Question: I started learning GWT and wrote a sample app in Eclipse. I then said "Run on server". It gave me a URL to open and I opened that in Chrome. I saw a prompt asking me to install the GWT Developer Plugin and gave me a <URL>. But I don't see any button to "Install". Is this some cruel joke from Google? What am I supposed to do now? How do I run the app? Eclipse only gives me this link which in turn gives me a prompt to install the plugin which I can't. On Firefox, it says version 29 not supported. What the hell is going on?

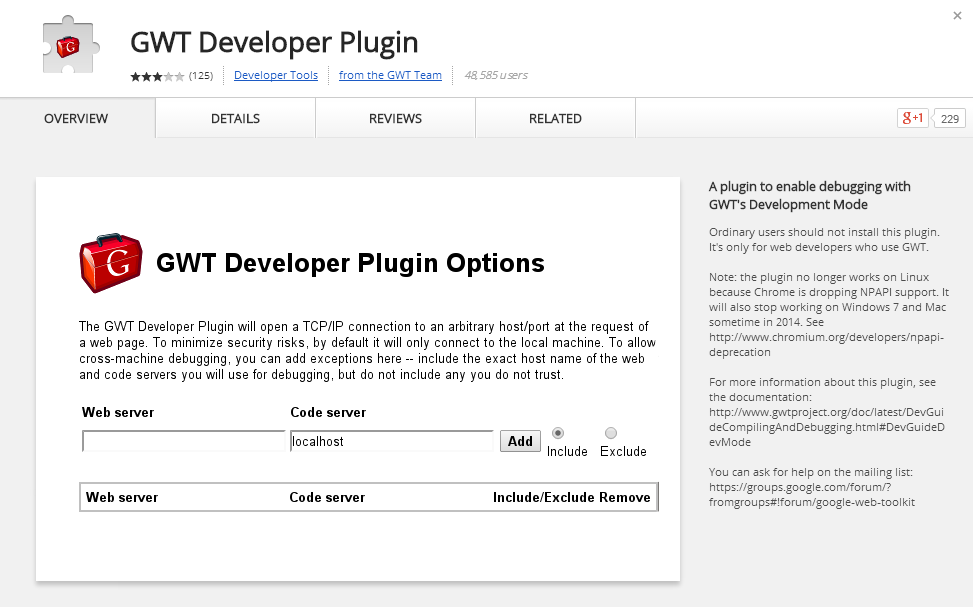
Answer: GWT Developer Plugin isn't compatible to Firefox 27+. So it simply doesn't work with your FF 29.
<URL>.
You have several options of how to work in the future:
- - <URL>-